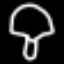
Label: mushroom